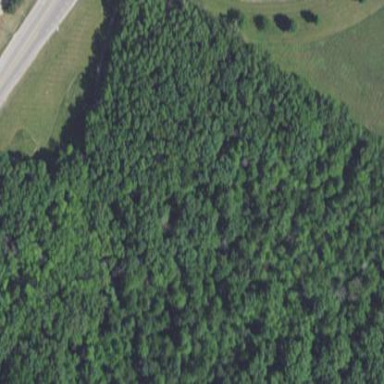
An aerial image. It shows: Mixed woodland with various types of leaves.